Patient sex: M
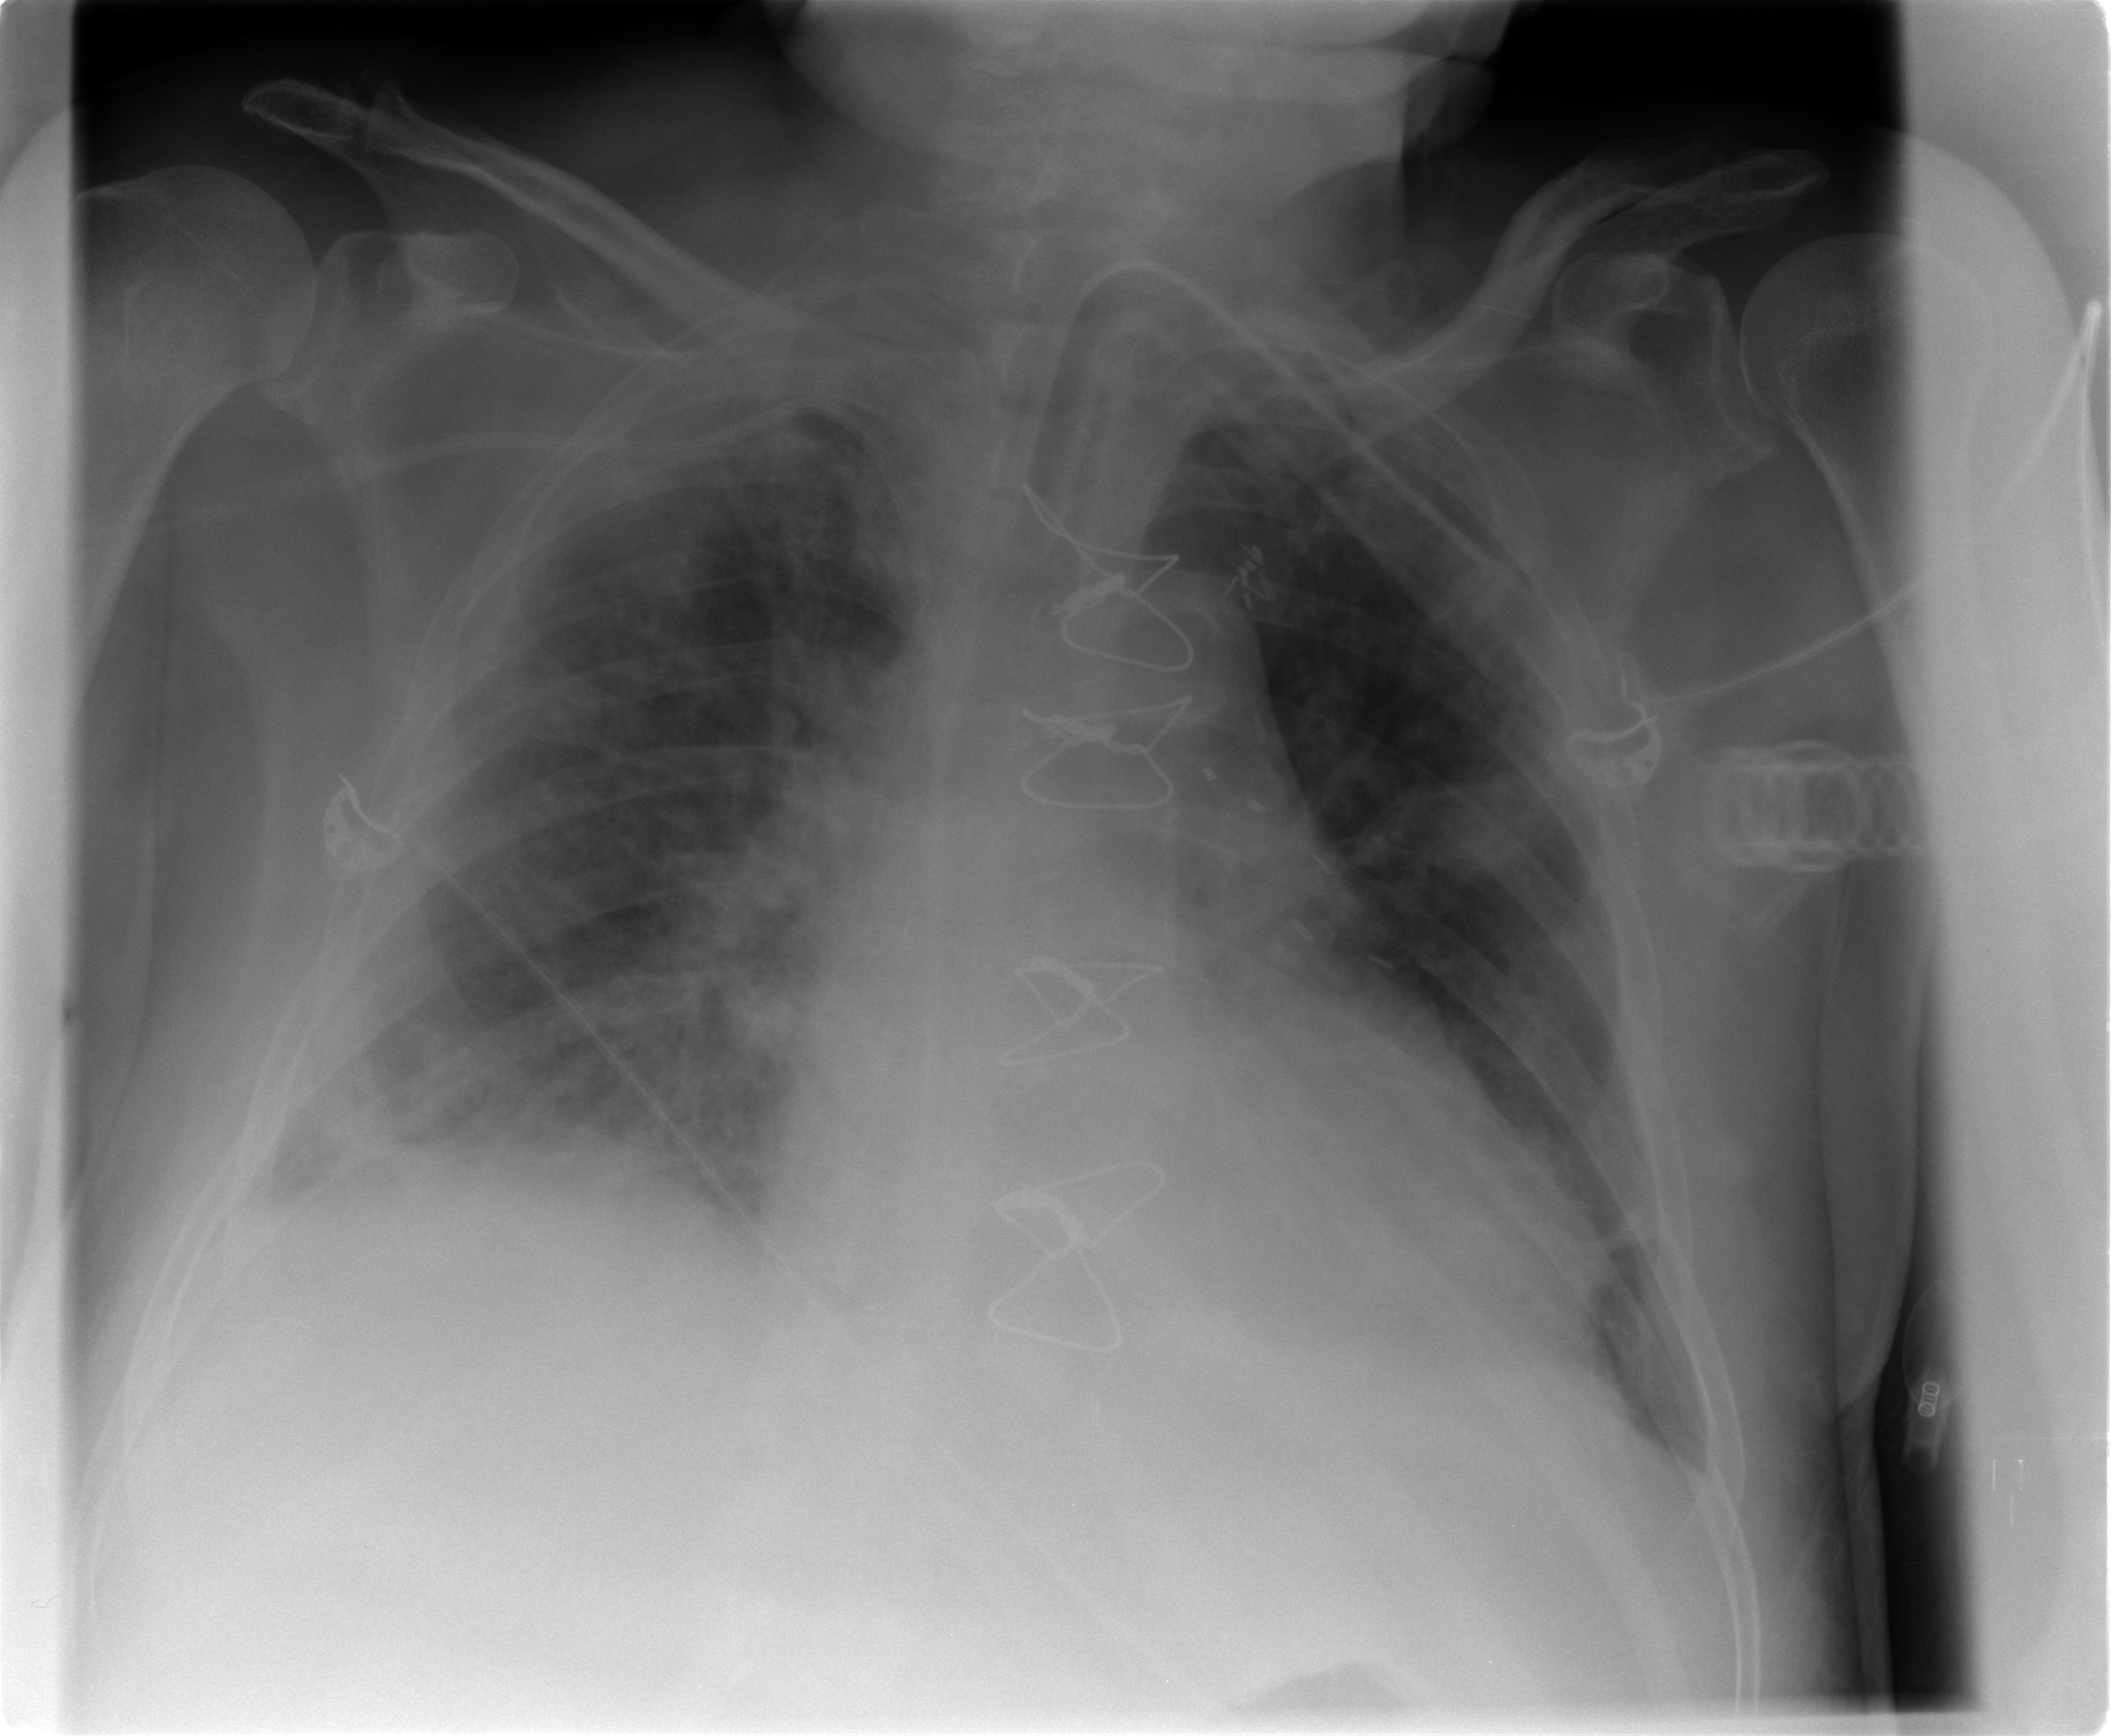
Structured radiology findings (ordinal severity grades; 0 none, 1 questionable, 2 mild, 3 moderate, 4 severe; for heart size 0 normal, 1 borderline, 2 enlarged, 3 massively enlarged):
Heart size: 2
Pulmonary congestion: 2
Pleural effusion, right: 2
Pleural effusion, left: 1
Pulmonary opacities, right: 2
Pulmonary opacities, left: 0
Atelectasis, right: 2
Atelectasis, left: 2